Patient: sex M, age 78
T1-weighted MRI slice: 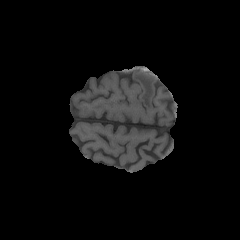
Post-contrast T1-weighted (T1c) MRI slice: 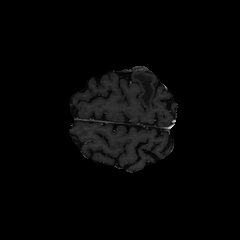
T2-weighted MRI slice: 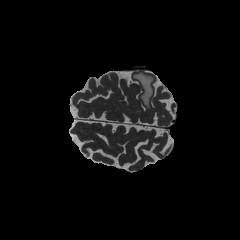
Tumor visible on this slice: yes
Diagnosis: Glioblastoma, IDH-wildtype
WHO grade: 4